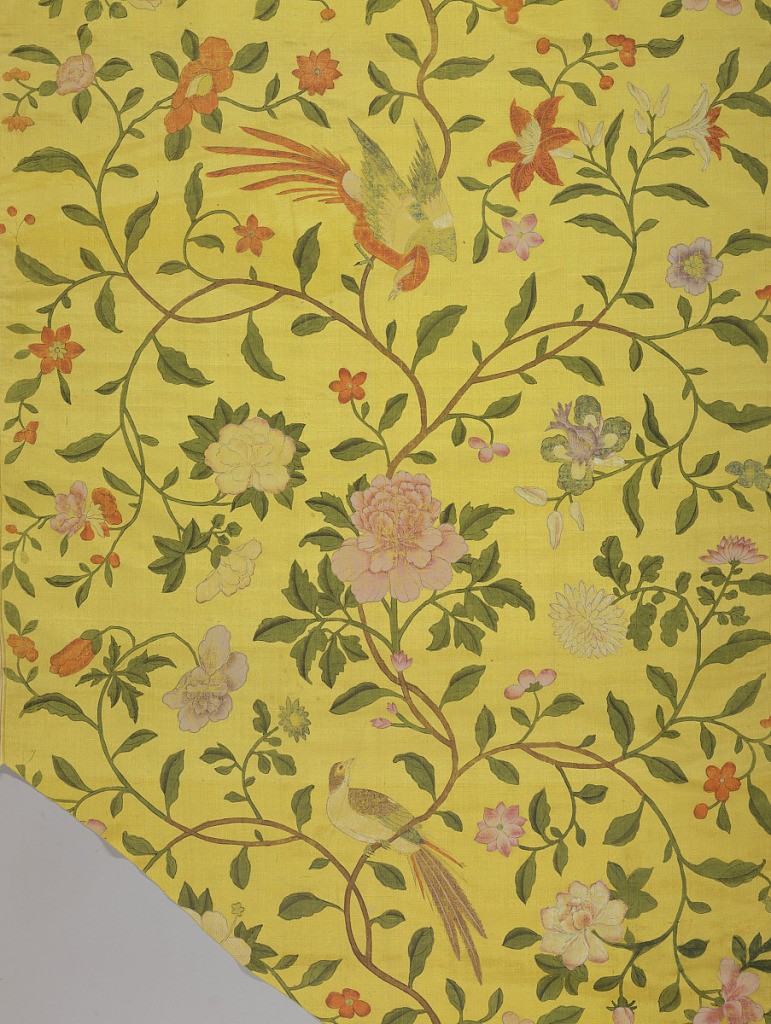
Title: Fragment
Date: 18th century
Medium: silk; tempera Technique: painted on plain weave
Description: Yellow ground with polychrome tempera design. Central serpentine stem with curving branches with many flowers on each side. Birds of brilliant plumage perched on branches.